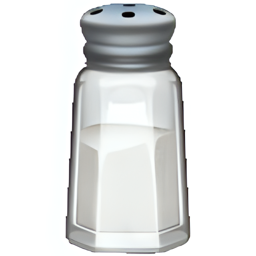
Name: salt shaker
Emoji: 🧂
Group: Food & Drink
Sub-group: food-prepared